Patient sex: M
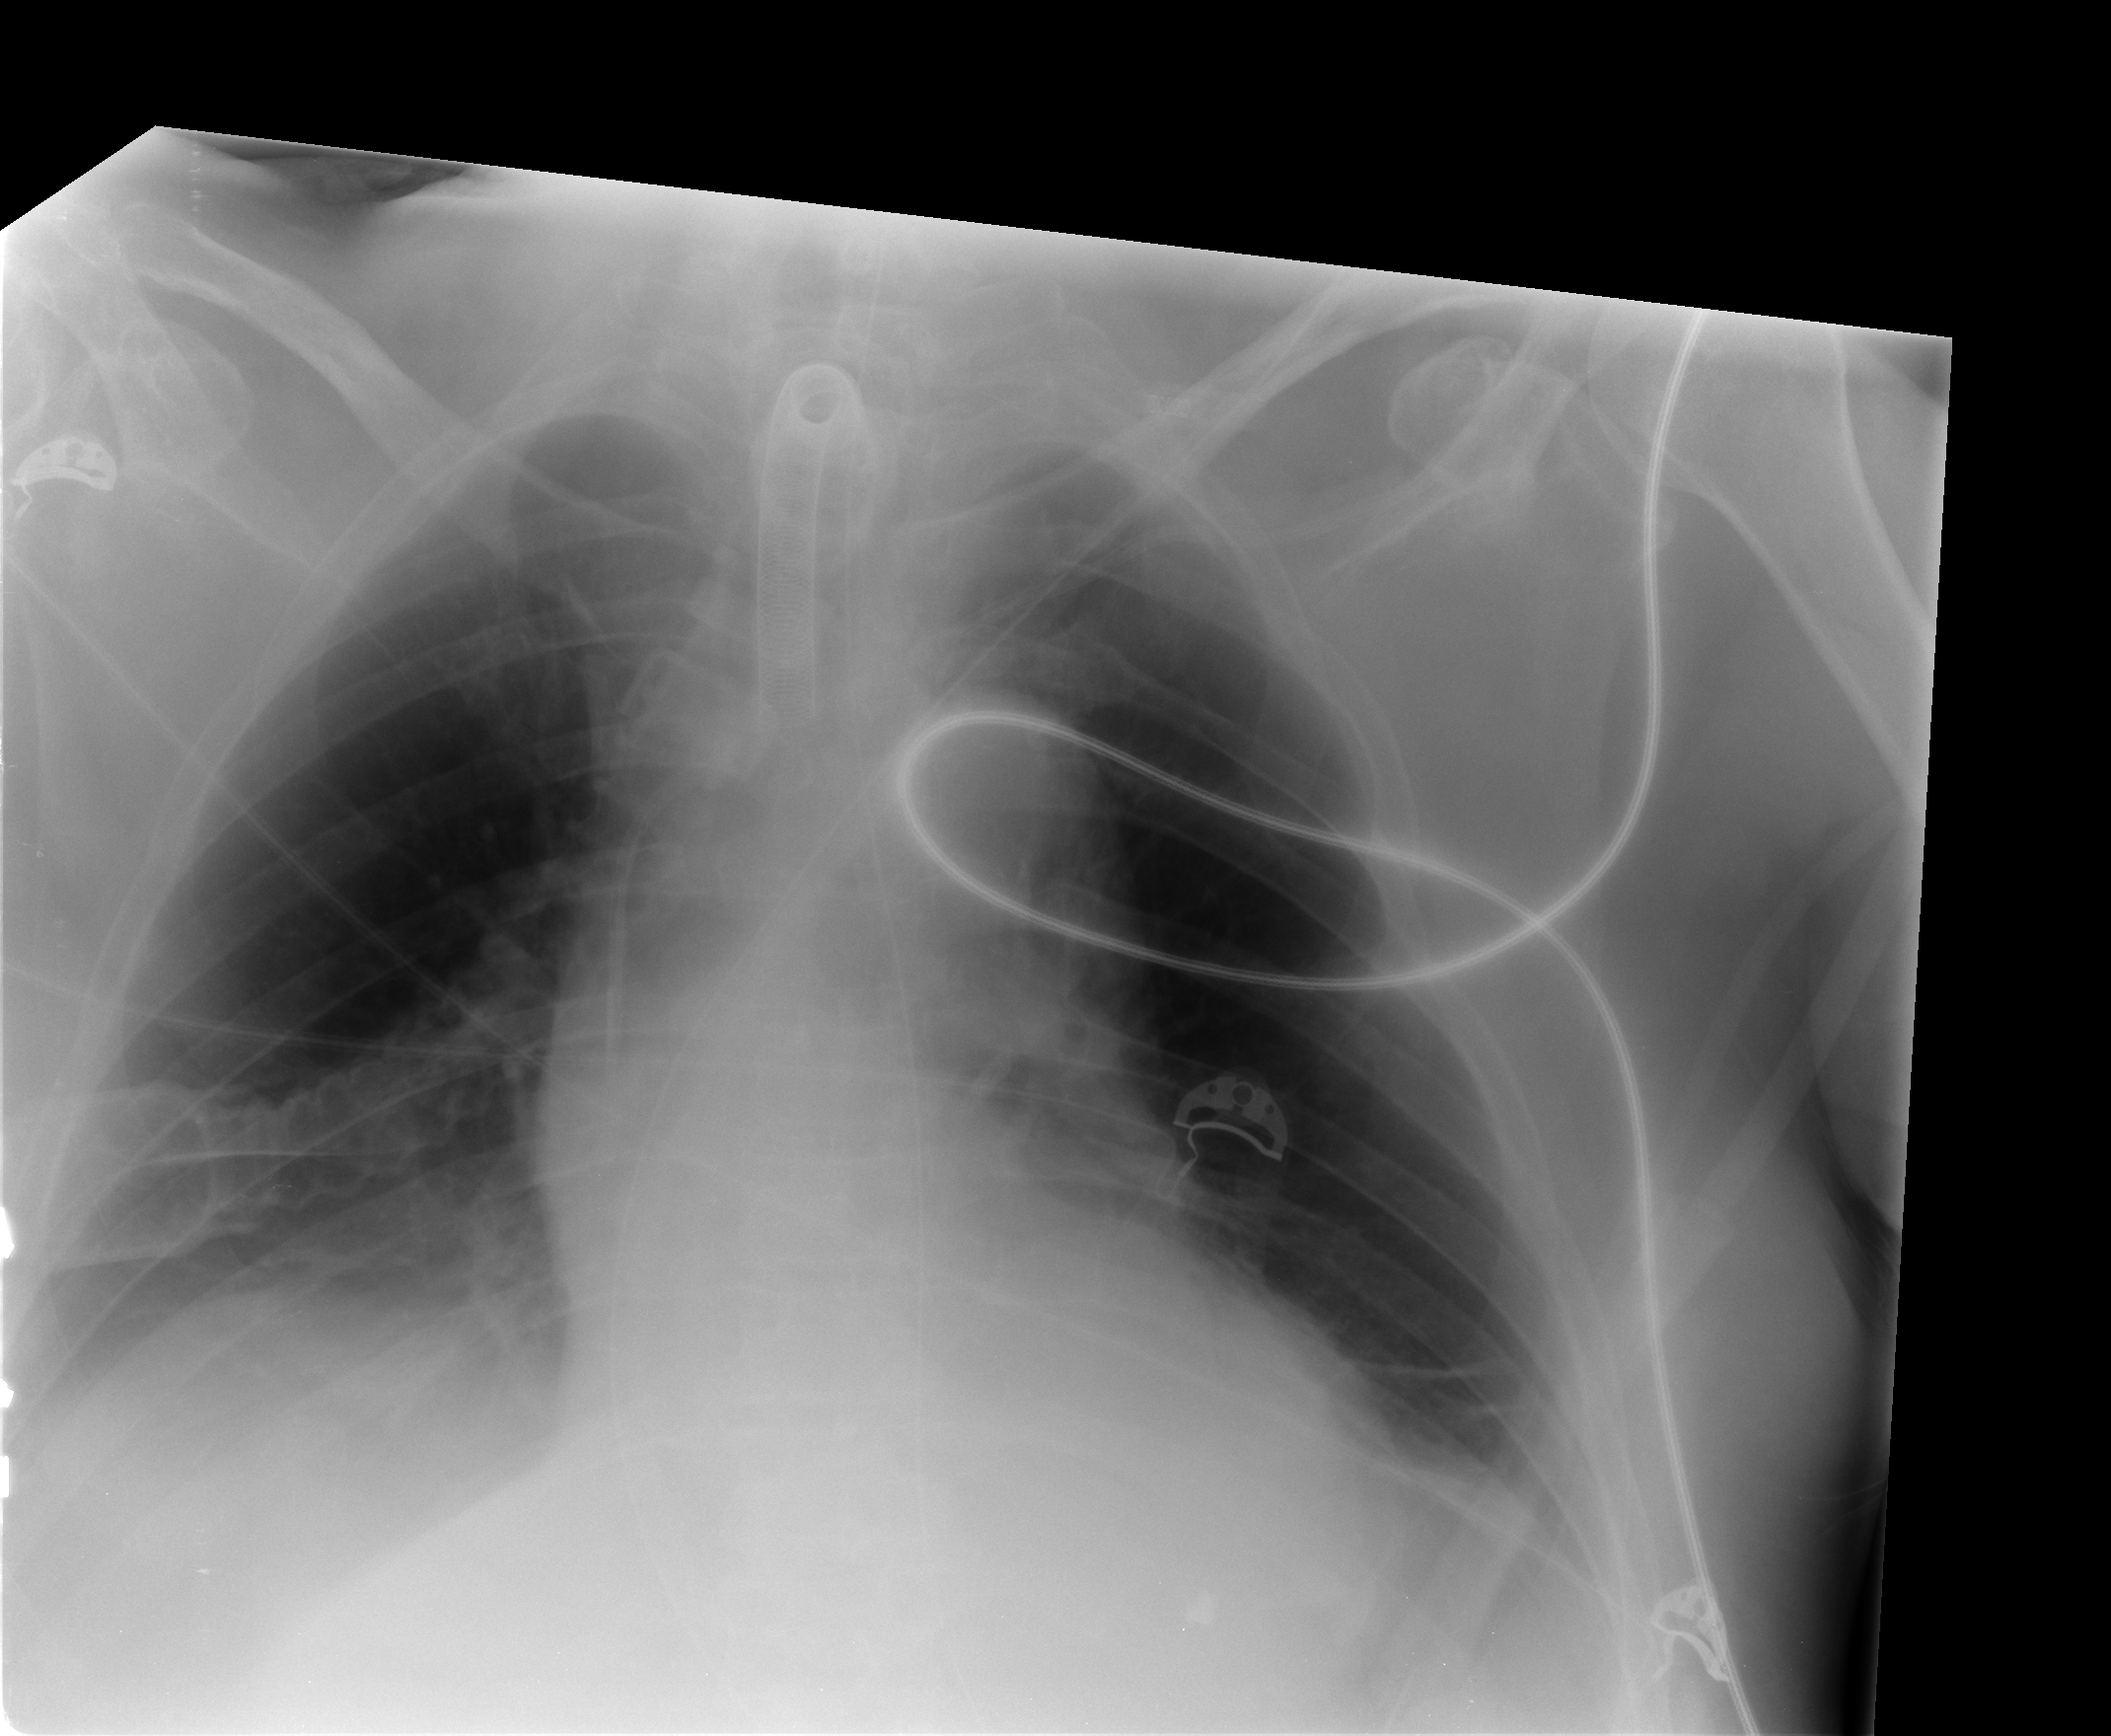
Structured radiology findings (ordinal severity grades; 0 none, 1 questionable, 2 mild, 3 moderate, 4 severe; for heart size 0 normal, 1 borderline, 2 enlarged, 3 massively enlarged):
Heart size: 0
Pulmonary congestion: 0
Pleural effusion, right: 1
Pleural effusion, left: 1
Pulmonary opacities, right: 0
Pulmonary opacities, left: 0
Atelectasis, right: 2
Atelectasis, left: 2